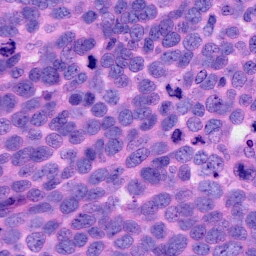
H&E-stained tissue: Ovarian